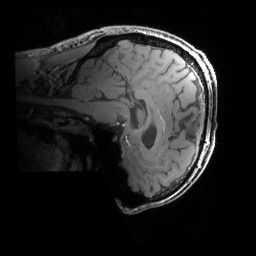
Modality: MP2RAGE
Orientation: sagittal